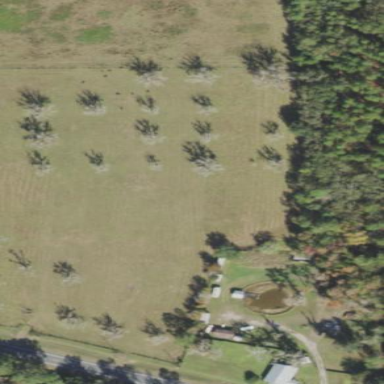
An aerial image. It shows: Orchard.